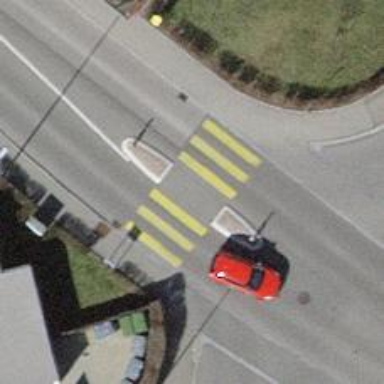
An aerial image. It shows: Zebra crossing with road island.